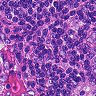
Metastatic tissue present: no